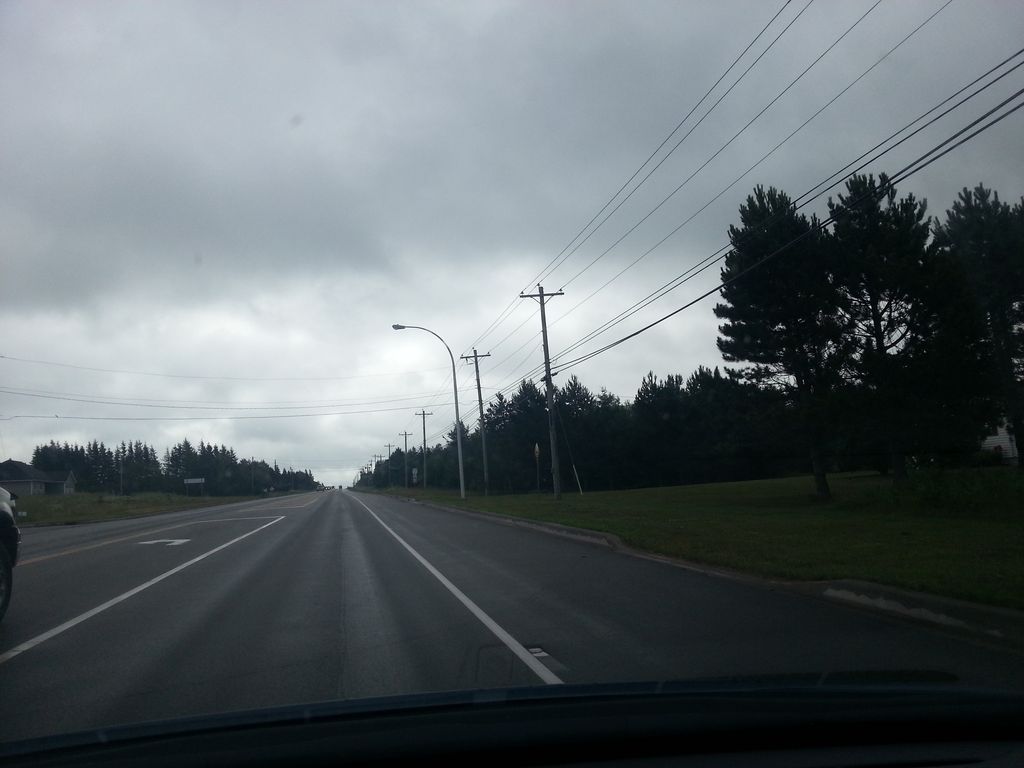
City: charlottetown